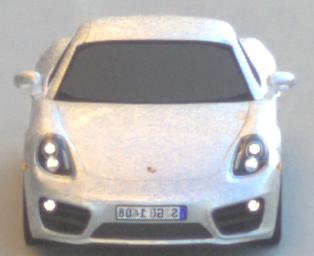
Make: Porsche
Model: Cayman
Detailed model: Cayman (981C)
Model produced from: 2013/03
Model produced until: 2014/04
Doors: 2
Color: white
Road condition: dry road
Daytime: sunrise or sunset
Contrast: medium contrast